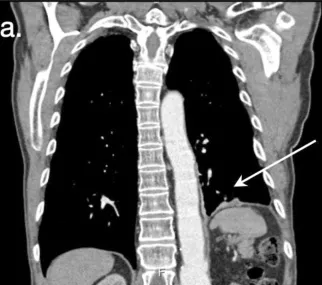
A-B. Post-operative thoracoabdominal computed tomography scan: a satisfactory correction of the diaphragmatic hernia.
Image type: radiology (ct)